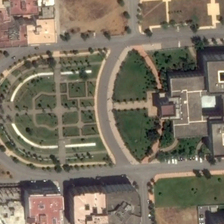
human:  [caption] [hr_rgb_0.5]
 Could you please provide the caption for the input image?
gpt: several buildings are around a square with some green trees .

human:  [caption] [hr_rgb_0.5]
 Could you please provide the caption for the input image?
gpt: several buildings are around a square with some green trees .

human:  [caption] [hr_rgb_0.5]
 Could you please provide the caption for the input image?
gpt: several buildings are around a square with some green trees .

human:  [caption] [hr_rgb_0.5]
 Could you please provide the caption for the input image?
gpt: several buildings are around a square with some green trees .

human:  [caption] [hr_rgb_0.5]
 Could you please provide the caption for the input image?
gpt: several buildings are around a square with some green trees .